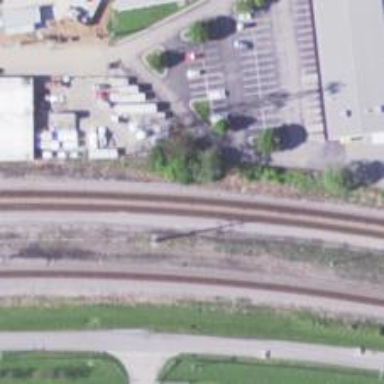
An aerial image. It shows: Railway track.